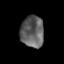
Tissue: prostate
Cell type: T cells
Senescence score: 0.3565
Nuclear area (px): 722
Mean DAPI intensity: 96.108